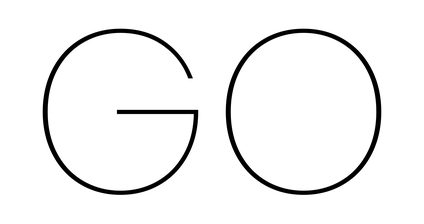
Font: Poppins-Thin